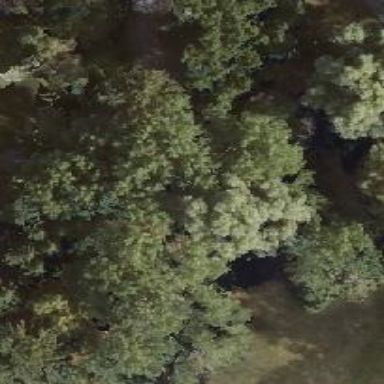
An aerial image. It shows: Evergreen needle-leaved tree.